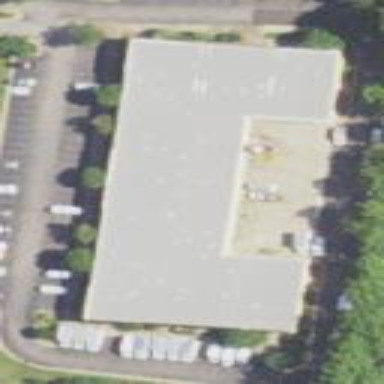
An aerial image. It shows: Parking aisle designated as service road.